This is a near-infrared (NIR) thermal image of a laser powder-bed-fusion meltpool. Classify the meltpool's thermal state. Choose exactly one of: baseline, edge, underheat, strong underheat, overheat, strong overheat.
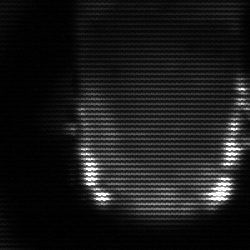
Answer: baseline